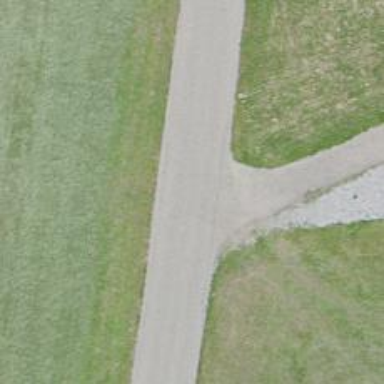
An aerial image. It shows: Unclassified road with asphalt surface.